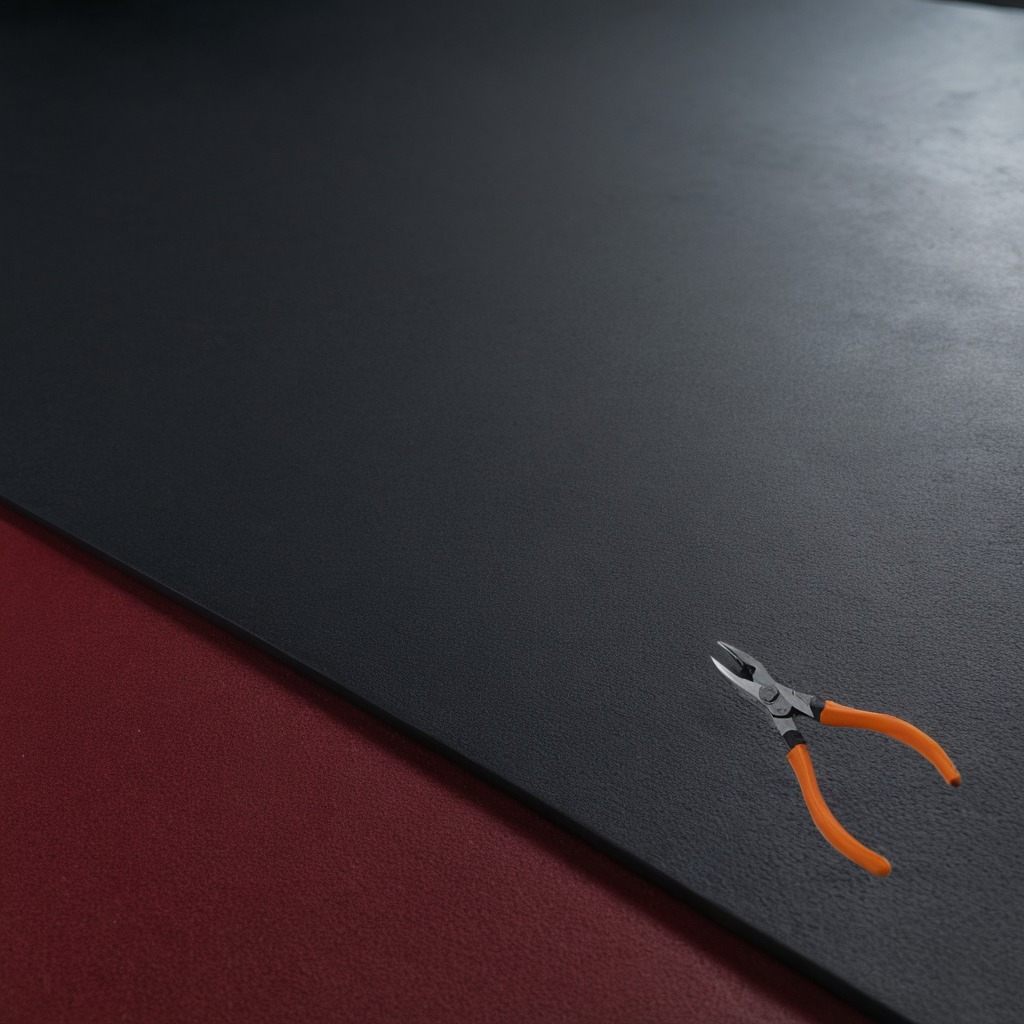
A plier lying on the clean granite tabletop covered with a red rubber mat inside a workshop at night dim ambient light soft shadows worn but beneath the mat